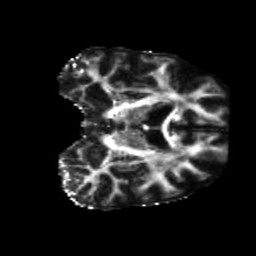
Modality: FA
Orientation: coronal
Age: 64
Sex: male
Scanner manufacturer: siemens
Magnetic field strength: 3 T
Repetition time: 5.25 s
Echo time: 0.08 s